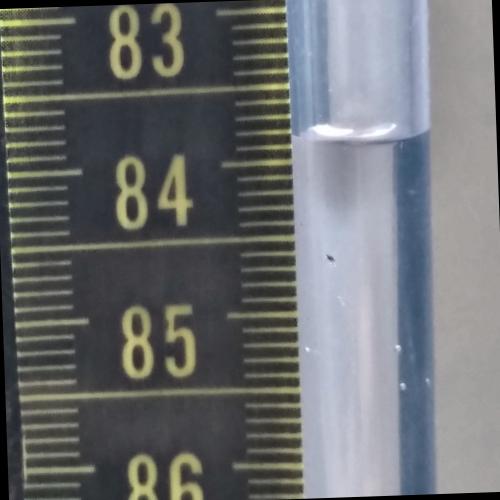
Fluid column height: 83.9 cm